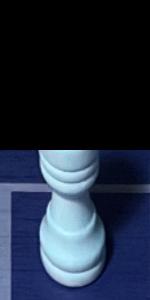
Label: Rook_White